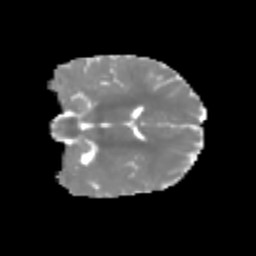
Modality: MD
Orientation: coronal
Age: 7
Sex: female
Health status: healthy